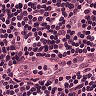
Metastatic tissue present: no